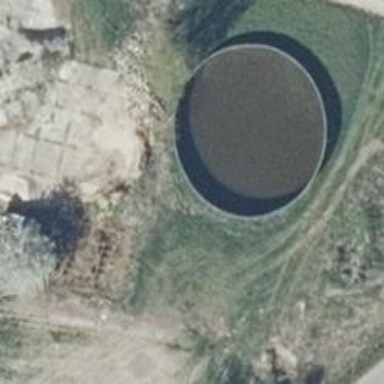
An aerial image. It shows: Storage tank with man-made structure.